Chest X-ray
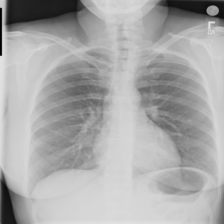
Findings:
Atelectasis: negative
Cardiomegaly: negative
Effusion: negative
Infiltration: negative
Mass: negative
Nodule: negative
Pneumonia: negative
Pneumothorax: negative
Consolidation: negative
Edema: negative
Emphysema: negative
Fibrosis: negative
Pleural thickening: negative
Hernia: negative